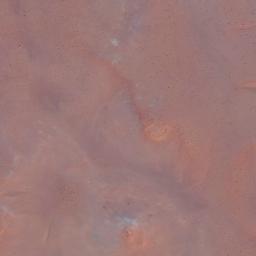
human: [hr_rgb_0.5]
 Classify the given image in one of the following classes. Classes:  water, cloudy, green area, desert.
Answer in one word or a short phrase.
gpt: desert